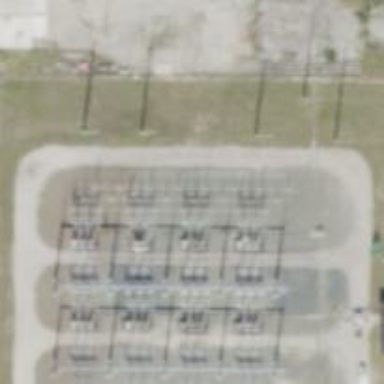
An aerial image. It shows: Switch used for power control.